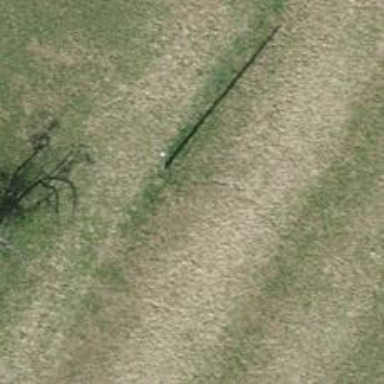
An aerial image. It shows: Minor power line.